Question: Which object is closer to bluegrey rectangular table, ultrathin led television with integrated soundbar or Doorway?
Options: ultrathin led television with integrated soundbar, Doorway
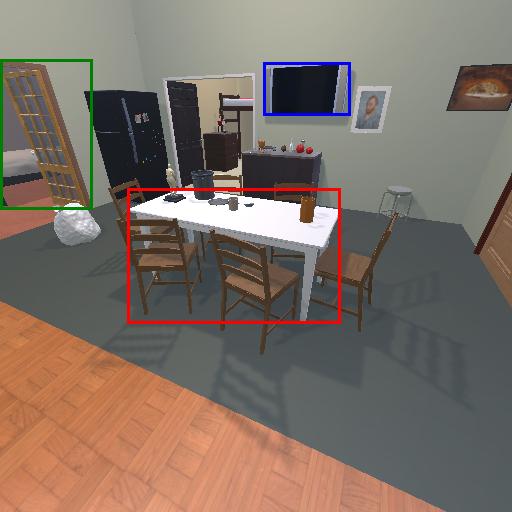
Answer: ultrathin led television with integrated soundbar